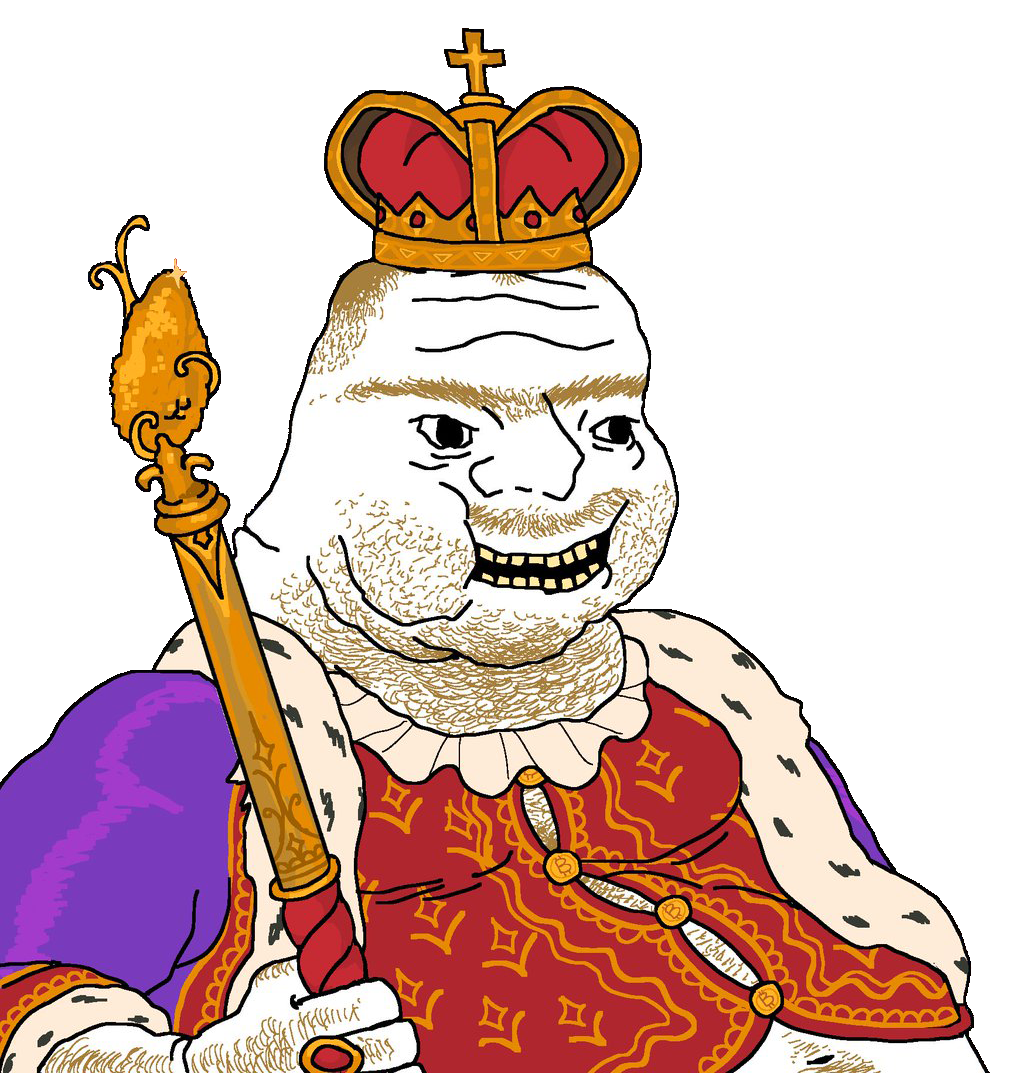
Label: 5_Brainlet